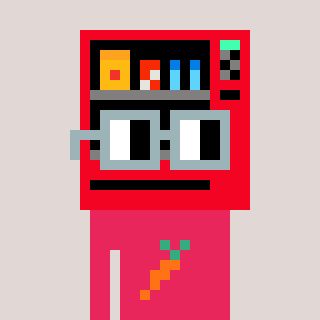
a pixel art character with square dark gray glasses, a vending machine-shaped head and a redpinkish-colored body on a warm background